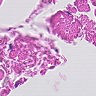
Metastatic tissue present: no